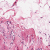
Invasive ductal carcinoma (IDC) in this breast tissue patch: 0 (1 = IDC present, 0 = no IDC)